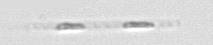
Label: Leptocylindrus